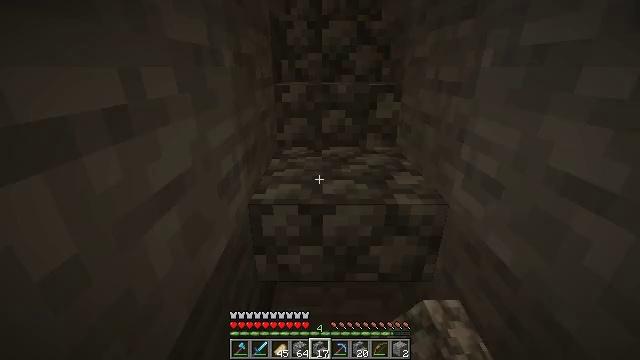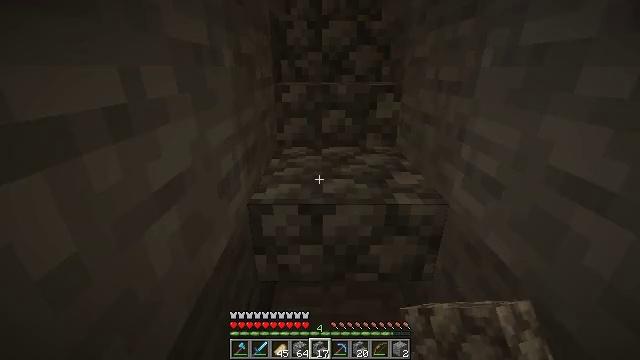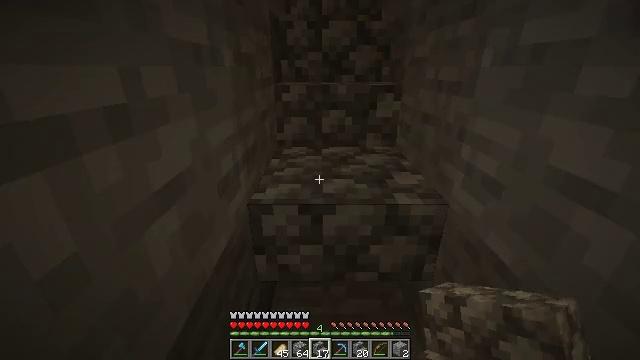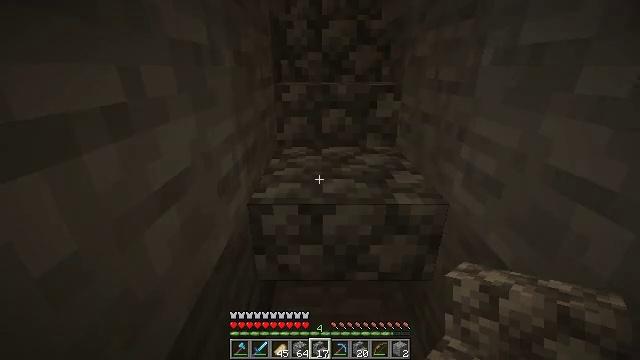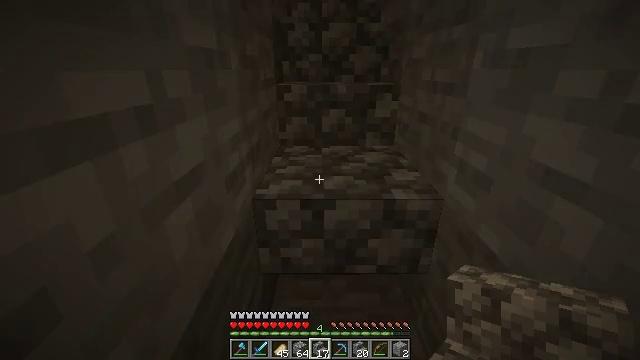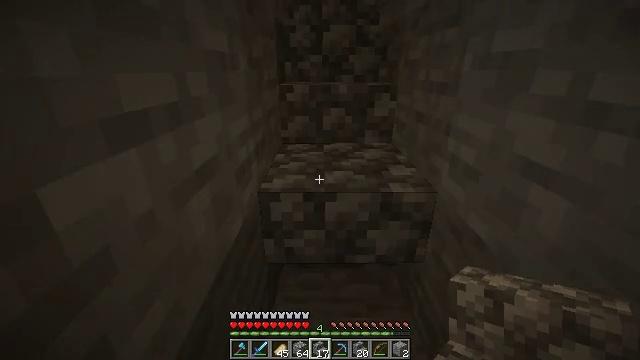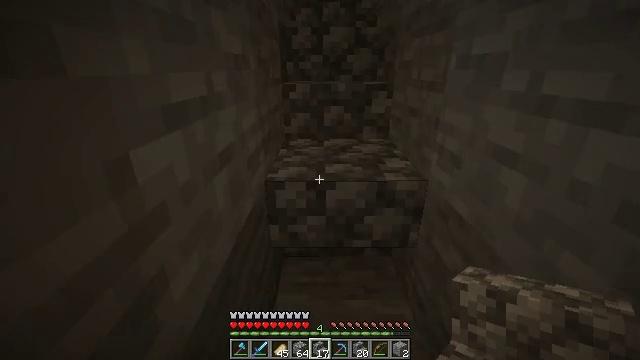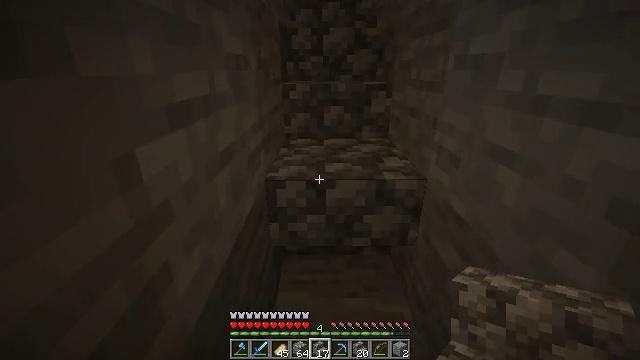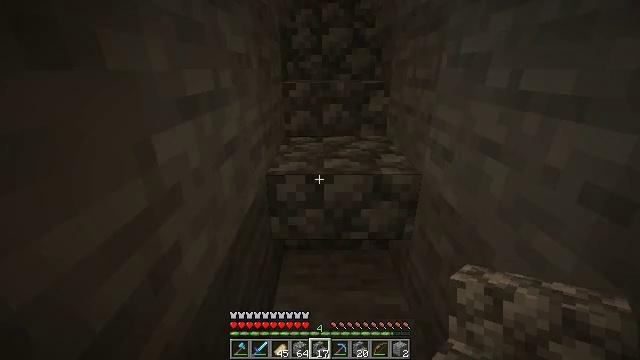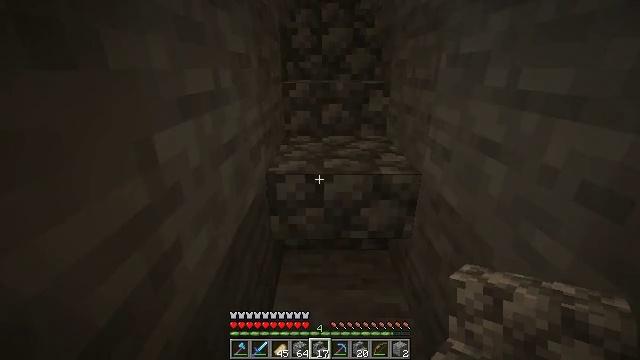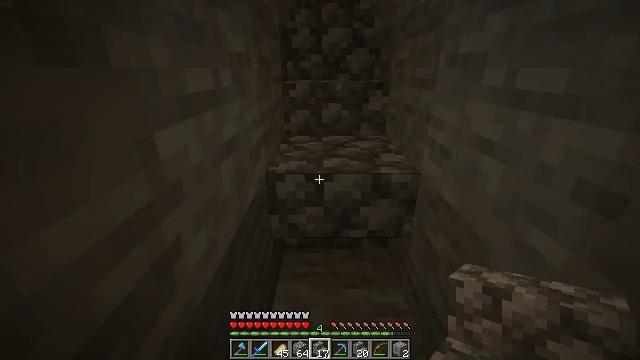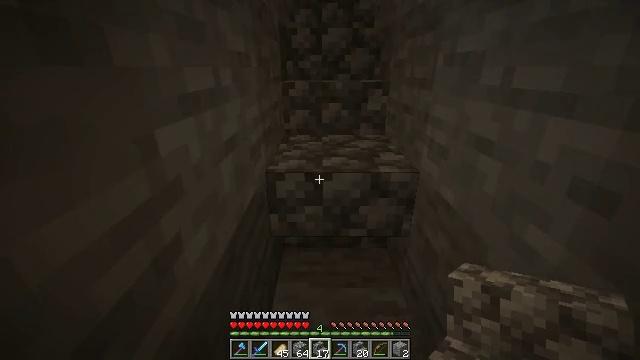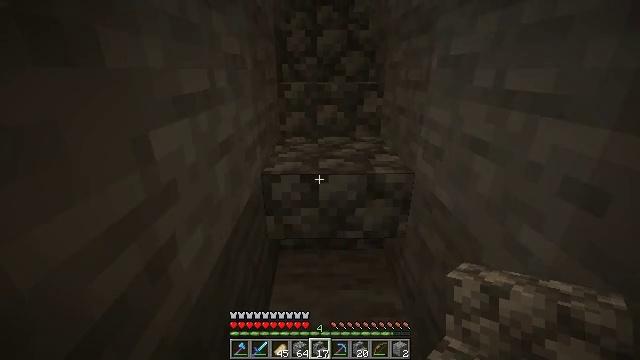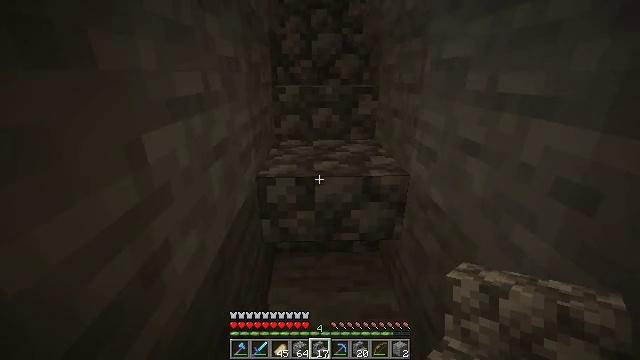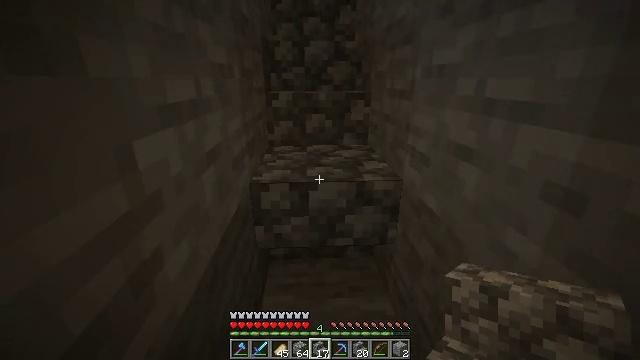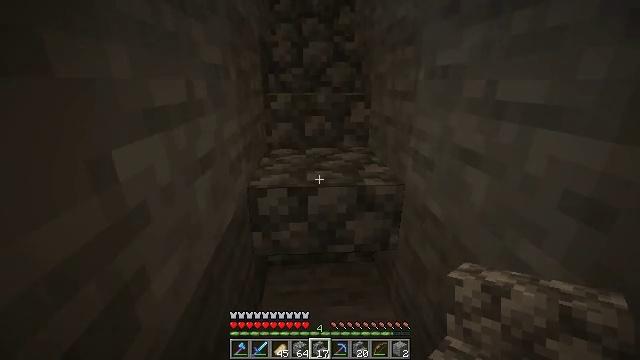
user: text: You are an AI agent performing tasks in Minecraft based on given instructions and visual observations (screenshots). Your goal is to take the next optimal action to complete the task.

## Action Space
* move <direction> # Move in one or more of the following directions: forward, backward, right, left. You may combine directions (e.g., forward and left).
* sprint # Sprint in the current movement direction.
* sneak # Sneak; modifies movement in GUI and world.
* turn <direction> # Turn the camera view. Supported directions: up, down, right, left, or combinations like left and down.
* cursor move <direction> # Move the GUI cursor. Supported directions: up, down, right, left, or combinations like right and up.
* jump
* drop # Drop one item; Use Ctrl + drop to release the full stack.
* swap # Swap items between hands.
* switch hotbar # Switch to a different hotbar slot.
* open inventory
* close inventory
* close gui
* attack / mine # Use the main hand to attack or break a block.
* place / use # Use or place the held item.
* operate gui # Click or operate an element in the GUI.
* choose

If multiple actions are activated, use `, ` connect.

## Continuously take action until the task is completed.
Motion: motion action
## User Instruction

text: Mine the cobblestone stairs.
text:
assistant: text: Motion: no_op
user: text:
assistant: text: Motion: no_op
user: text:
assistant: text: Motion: no_op
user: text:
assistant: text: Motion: move back
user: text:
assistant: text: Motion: move back
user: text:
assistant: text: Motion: no_op
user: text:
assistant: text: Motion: no_op
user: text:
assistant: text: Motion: no_op
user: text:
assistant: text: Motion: no_op
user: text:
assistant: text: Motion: no_op
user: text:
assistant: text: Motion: no_op
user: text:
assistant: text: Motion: no_op
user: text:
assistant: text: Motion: turn right
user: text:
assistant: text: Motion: turn right and up
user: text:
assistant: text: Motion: move forward
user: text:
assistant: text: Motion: move forward, turn right
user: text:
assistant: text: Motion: move forward, turn right
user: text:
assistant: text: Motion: move forward
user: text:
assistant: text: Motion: turn left
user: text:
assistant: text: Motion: turn left
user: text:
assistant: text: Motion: turn left
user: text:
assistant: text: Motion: turn left and down
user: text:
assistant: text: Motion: turn left
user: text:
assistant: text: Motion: no_op
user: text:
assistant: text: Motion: no_op
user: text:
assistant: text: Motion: no_op
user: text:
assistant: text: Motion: no_op
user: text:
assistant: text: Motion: no_op
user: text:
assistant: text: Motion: no_op
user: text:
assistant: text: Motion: no_op